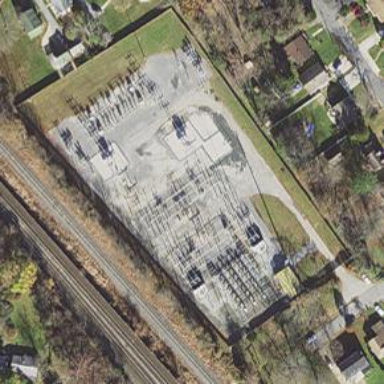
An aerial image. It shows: Distribution level power substation.